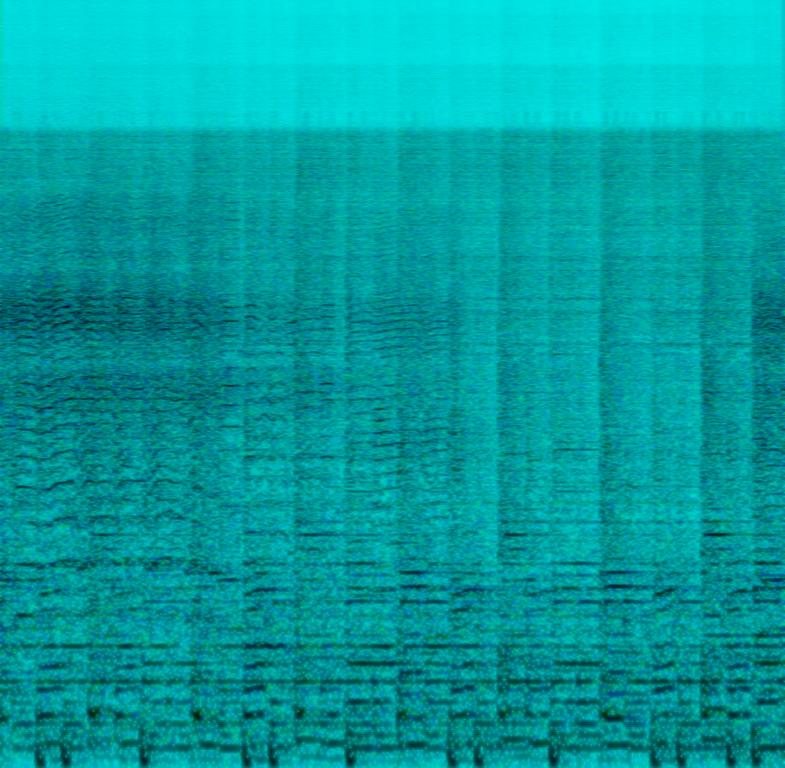
This is a live blues-rock performance. The saxophone is playing a solo section, and the electric guitar repeats an arpeggio. This song  would be suitable in a blues bar.